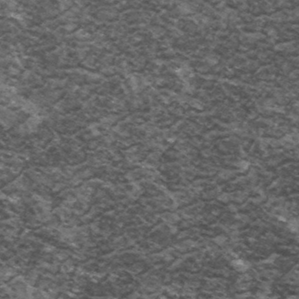
Label: frost